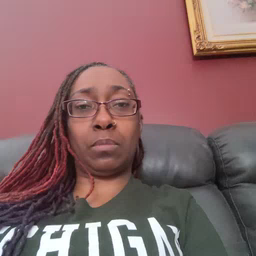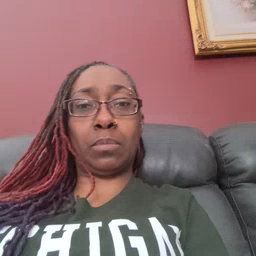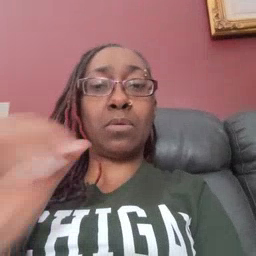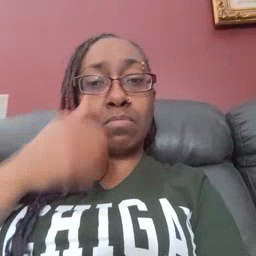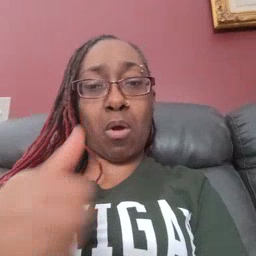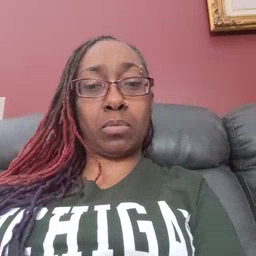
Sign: tomorrow